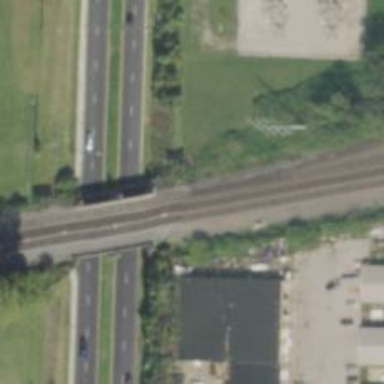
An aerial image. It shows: Railway siding for service.